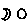
Label: moon